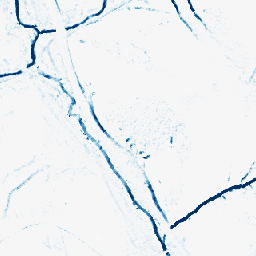
Category: morphological
Decomposition family: morphological_diamond
Decomposition parameters: operation: closing
radius: 3
Upsampling method: nearest
Upsampling parameters: scale: 8
Upsampling scale: 8